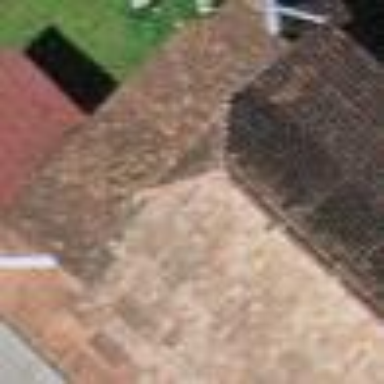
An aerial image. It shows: Barn.